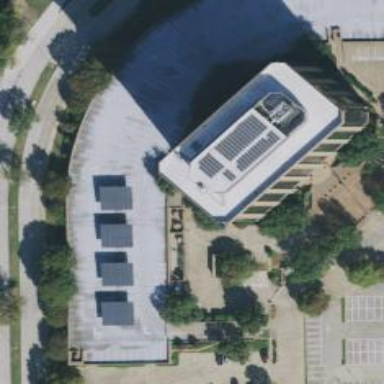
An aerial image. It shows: Office building.